Question: I am trying to work with jQuery's Datatable JS for my project from <URL> link.
I downloaded the complete library from the same source. All the examples given in the package seem to work fine, but when I try to incorporate them in my 'WebForms',the CSS,JS do not
Here is what I have done :
'''
<html xmlns="http://www.w3.org/1999/xhtml">
<head runat="server">
<title></title>
<link href="css/jquery.dataTables.css" rel="stylesheet" type="text/css" />
</head>
<body>
<form id="form1" runat="server">
<div>
<table id="myTable" class="display" cellspacing="0" width="100%">
<thead>
<tr>
<th>Name</th>
<th>Position</th>
<th>Office</th>
<th>Age</th>
<th>Start date</th>
<th>Salary</th>
</tr>
</thead>
<tfoot>
<tr>
<th>Name</th>
<th>Position</th>
<th>Office</th>
<th>Age</th>
<th>Start date</th>
<th>Salary</th>
</tr>
</tfoot>
<tbody>
<!-- table body -->
</tbody>
</table>
</div>
<script src="js/jquery.dataTables.js" type="text/javascript"></script>
<script src="js/jquery.js" type="text/javascript"></script>
<script type="text/javascript">
$(document).ready(function () {
$('#myTable').DataTable();
});
</script>
</form>
</body>
</html>
'''
My file structure for the JS and CSS in my Solution looks as follows :

I have added all the necessary JS and CSS references as shown in the manual. Still the rendering isn't as expected. There is no CSS and even the JS doesn't work.
Also in the console i get the following errors:
'''
ReferenceError: jQuery is not defined
TypeError: $(...).DataTable is not a function
'''
I have still not bound any dynamic data here (like within a repeater or so) still it is not working.
Can someone please guide me in the right direction for this problem ?
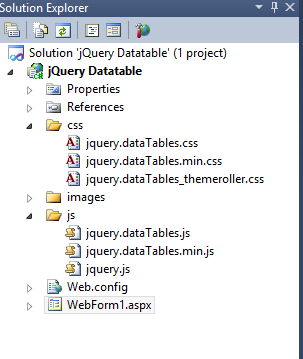
Answer: ### CAUSE
There could be multiple reasons for this error.
- - -
### SOLUTION
Include version of jQuery library version 1.7 or newer jQuery DataTables.
For example:
'''
<script src="js/jquery.min.js" type="text/javascript"></script>
<script src="js/jquery.dataTables.min.js" type="text/javascript"></script>
'''
See <URL> for more information on this and other common console errors.